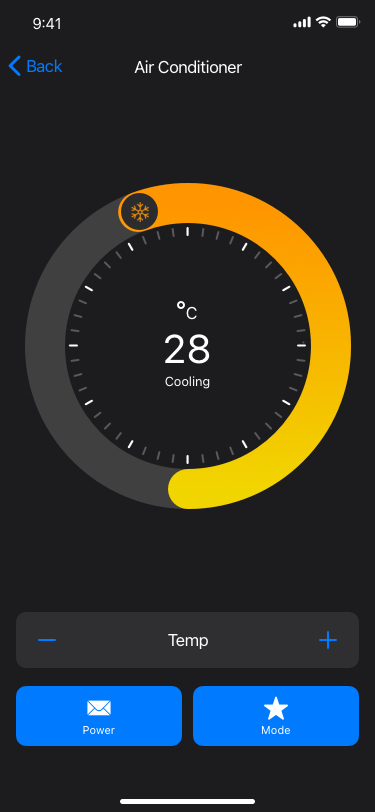
Text in this UI design:
28
Cooling
C
Temp